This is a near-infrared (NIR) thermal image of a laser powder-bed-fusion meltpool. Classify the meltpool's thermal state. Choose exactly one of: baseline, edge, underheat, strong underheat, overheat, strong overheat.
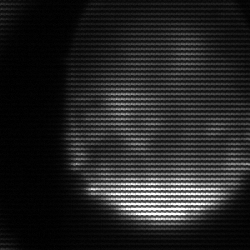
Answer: edge